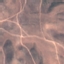
Land use / land cover class: HerbaceousVegetation